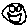
Label: smiley face